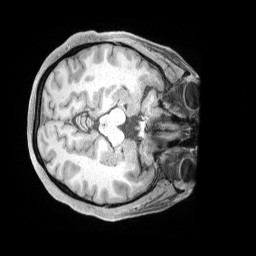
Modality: T1w
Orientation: axial
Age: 33
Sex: female
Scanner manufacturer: siemens
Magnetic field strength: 3 T
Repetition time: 2 s
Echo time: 0.00211 s